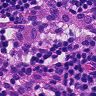
Metastatic tissue present: no